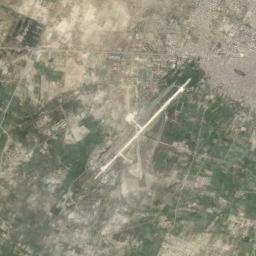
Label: airport